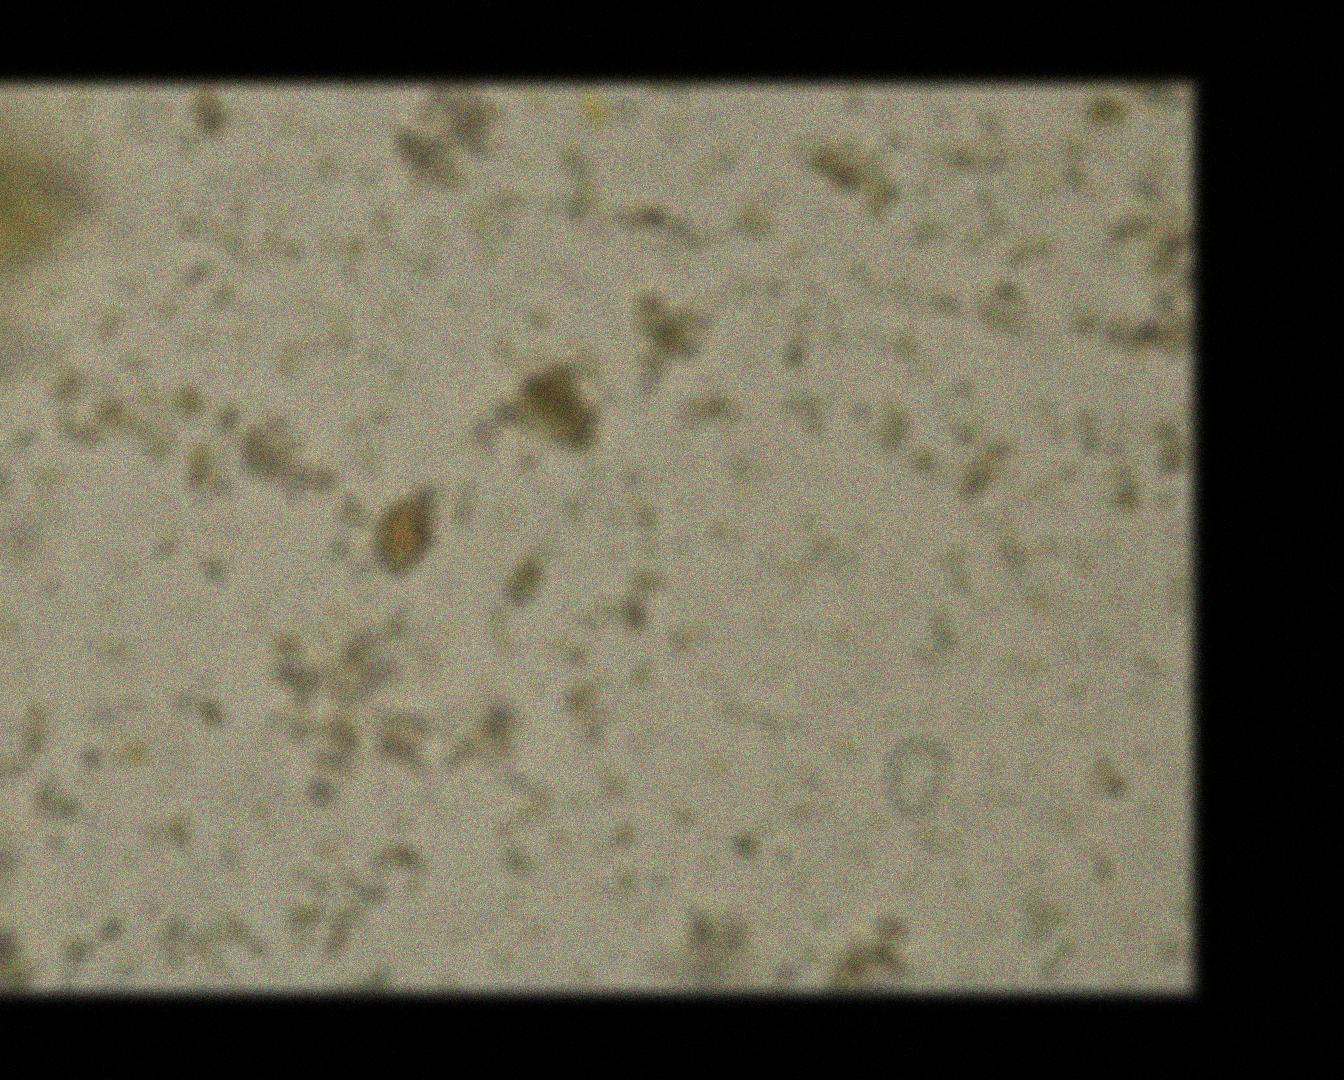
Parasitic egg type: Opisthorchis viverrine